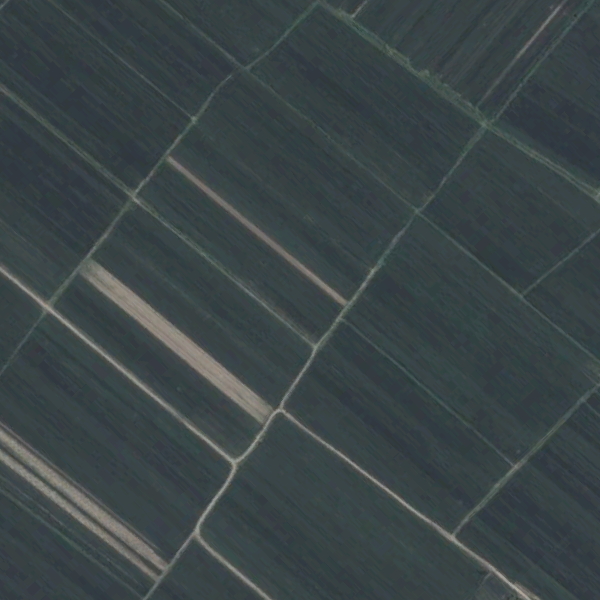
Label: Farmland